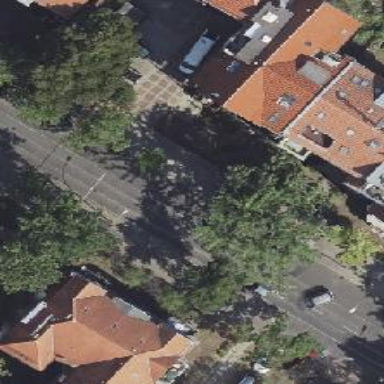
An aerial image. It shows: Tram stop.